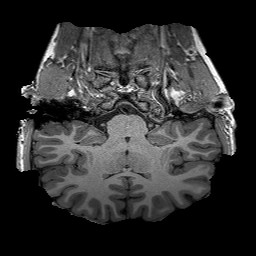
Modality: T1w
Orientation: sagittal
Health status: healthy